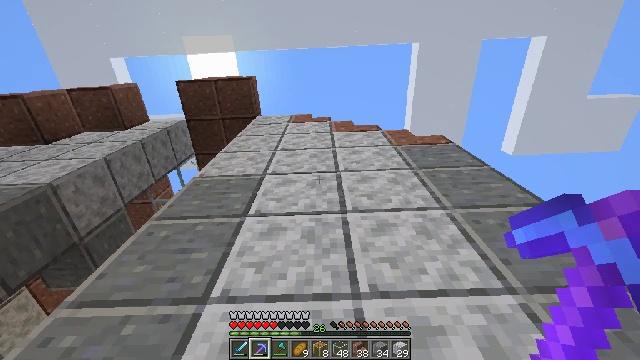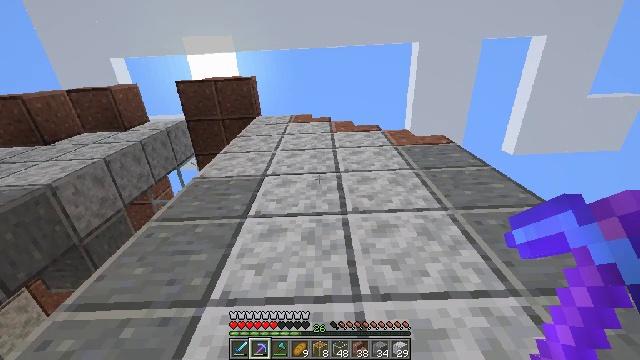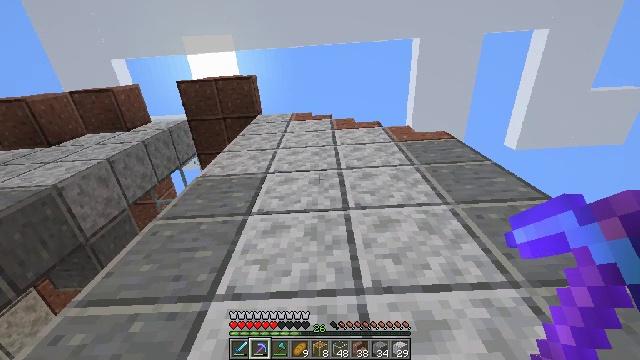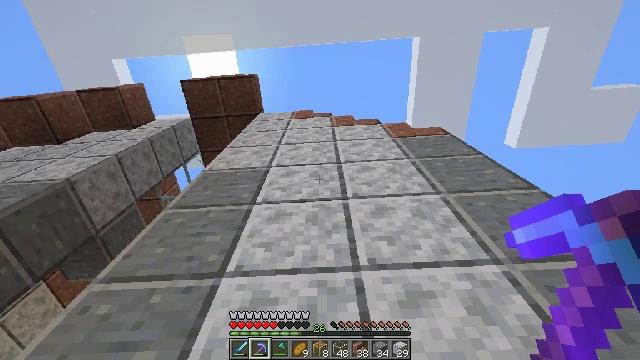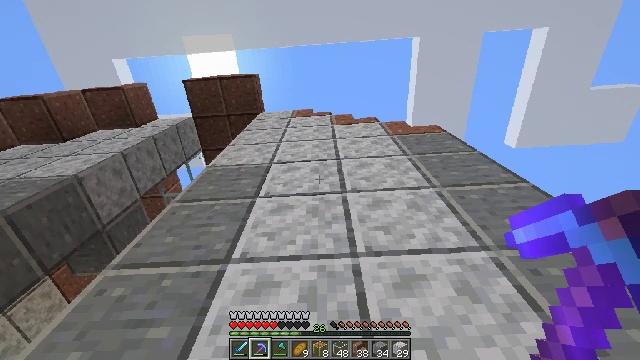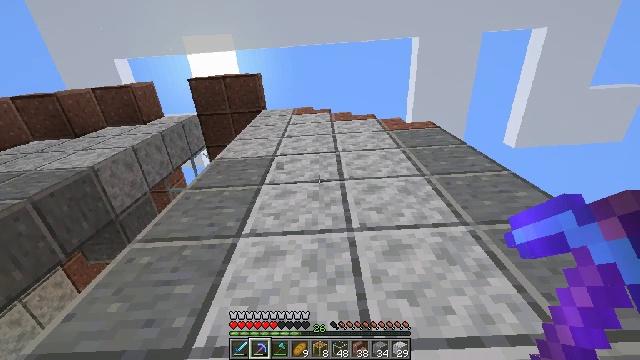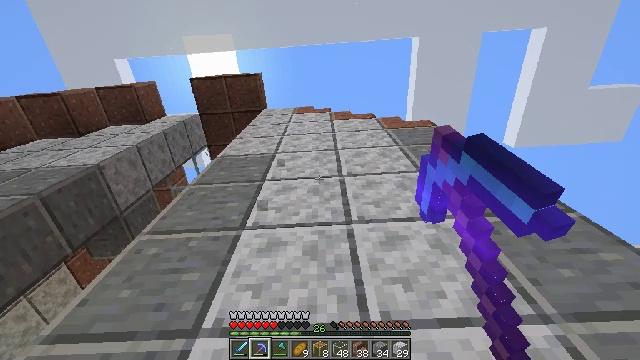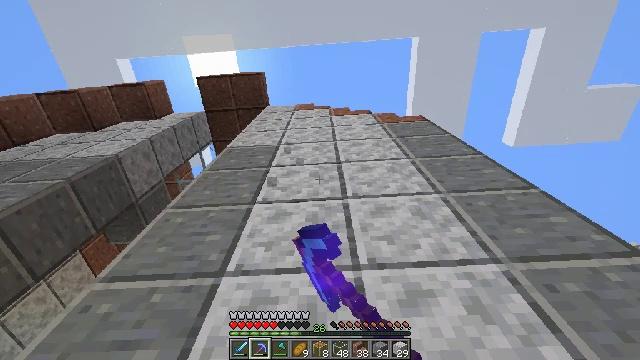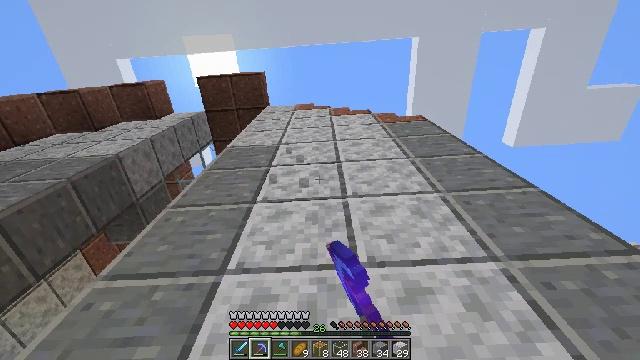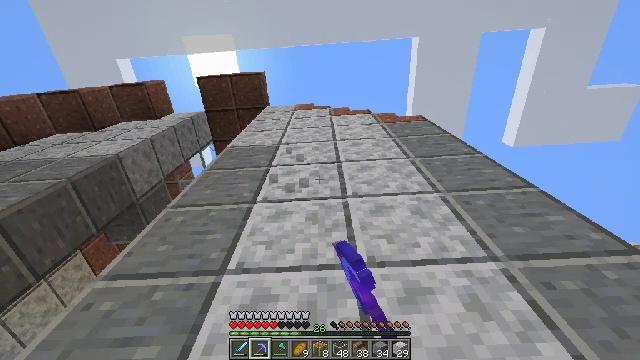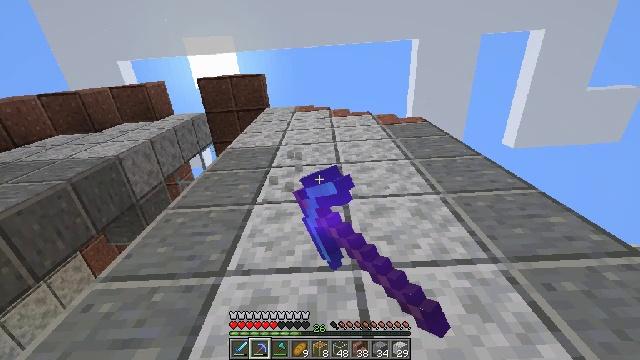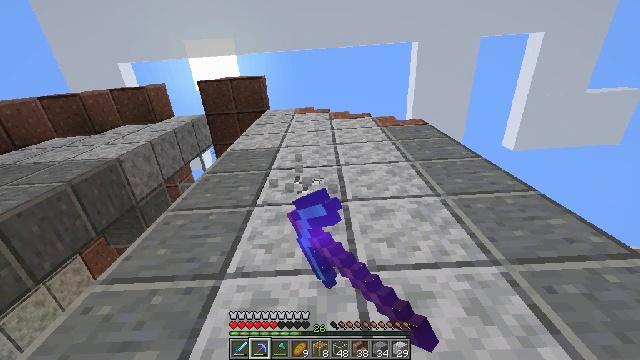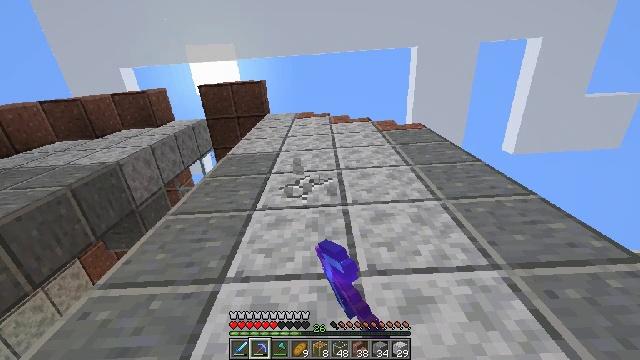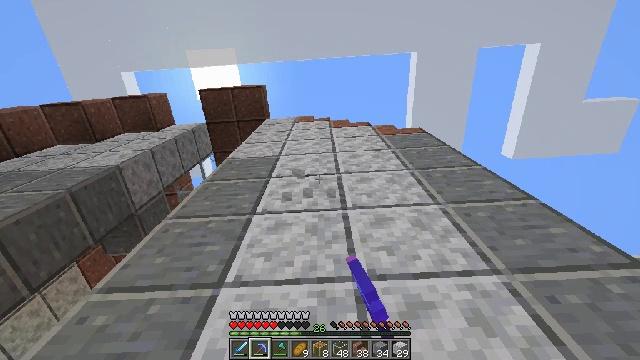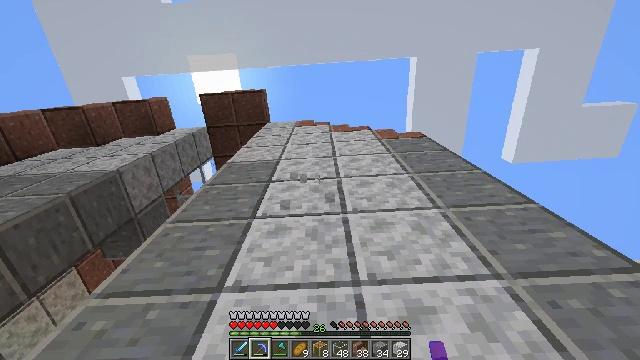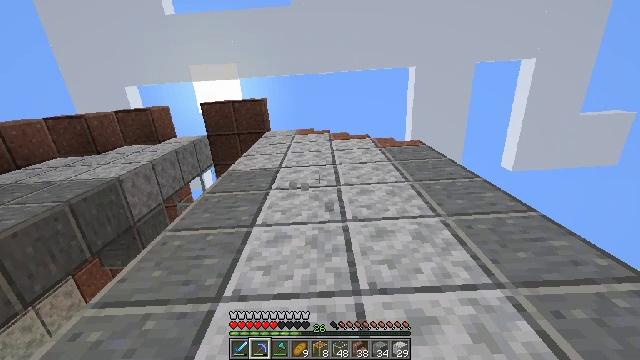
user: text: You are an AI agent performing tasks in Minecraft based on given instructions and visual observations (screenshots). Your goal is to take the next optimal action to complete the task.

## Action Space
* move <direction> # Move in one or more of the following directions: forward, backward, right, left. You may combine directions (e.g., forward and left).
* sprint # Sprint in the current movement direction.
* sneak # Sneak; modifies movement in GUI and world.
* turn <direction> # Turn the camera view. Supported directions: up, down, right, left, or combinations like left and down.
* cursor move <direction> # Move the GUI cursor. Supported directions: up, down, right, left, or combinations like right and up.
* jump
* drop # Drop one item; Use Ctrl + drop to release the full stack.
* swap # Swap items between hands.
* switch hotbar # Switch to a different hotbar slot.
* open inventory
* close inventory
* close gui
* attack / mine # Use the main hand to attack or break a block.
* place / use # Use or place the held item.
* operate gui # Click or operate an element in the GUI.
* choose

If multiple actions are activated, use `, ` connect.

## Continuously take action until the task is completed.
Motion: motion action
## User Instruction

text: Harvest some polished diorite for decoration.
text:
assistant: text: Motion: no_op
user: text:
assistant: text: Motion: no_op
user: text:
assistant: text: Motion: no_op
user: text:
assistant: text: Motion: no_op
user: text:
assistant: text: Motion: attack / mine
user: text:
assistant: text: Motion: attack / mine
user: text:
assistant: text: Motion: attack / mine
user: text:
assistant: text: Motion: attack / mine
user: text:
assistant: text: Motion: attack / mine
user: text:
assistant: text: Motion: attack / mine
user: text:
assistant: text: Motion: attack / mine
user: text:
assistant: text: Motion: attack / mine
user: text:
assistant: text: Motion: no_op
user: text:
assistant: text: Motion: no_op
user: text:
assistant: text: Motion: turn up
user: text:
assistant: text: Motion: no_op
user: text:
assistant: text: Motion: no_op
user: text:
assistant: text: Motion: attack / mine
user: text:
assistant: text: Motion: attack / mine
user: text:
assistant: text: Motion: attack / mine
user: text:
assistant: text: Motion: attack / mine
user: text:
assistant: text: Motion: attack / mine
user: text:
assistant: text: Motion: attack / mine
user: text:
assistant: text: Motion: attack / mine
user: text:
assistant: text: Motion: attack / mine
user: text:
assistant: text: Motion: attack / mine
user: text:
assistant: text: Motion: attack / mine
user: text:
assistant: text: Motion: attack / mine
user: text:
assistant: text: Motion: turn right and down
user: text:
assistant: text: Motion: turn right